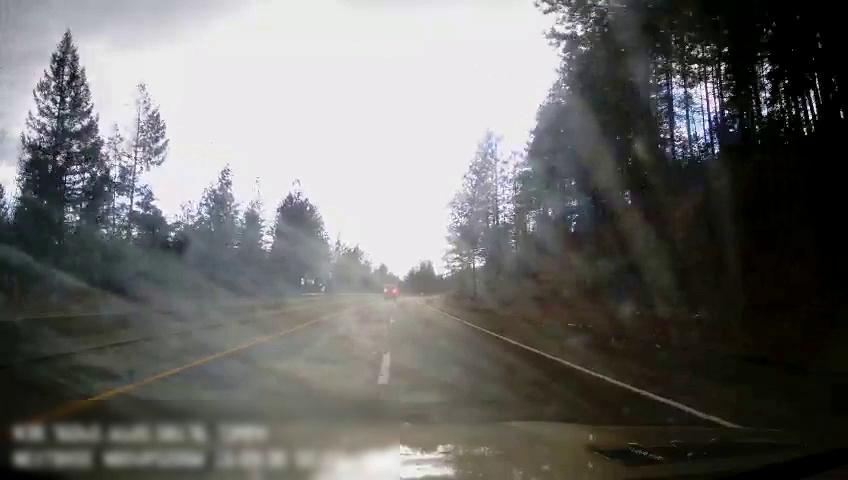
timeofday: Day
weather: Cloudy
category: Drivable Space
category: Drivable Space
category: Vehicles | Van
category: Lanes | Current Lane
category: Lanes | Alternate Lane
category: Lanes | Alternate Lane